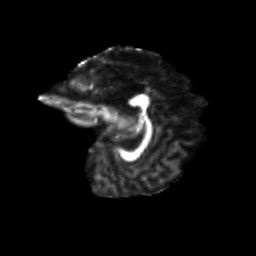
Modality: FA
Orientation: sagittal
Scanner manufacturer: siemens
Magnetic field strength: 3 T
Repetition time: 9.2 s
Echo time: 0.084 s